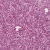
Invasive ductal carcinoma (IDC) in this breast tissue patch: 1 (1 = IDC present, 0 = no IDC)